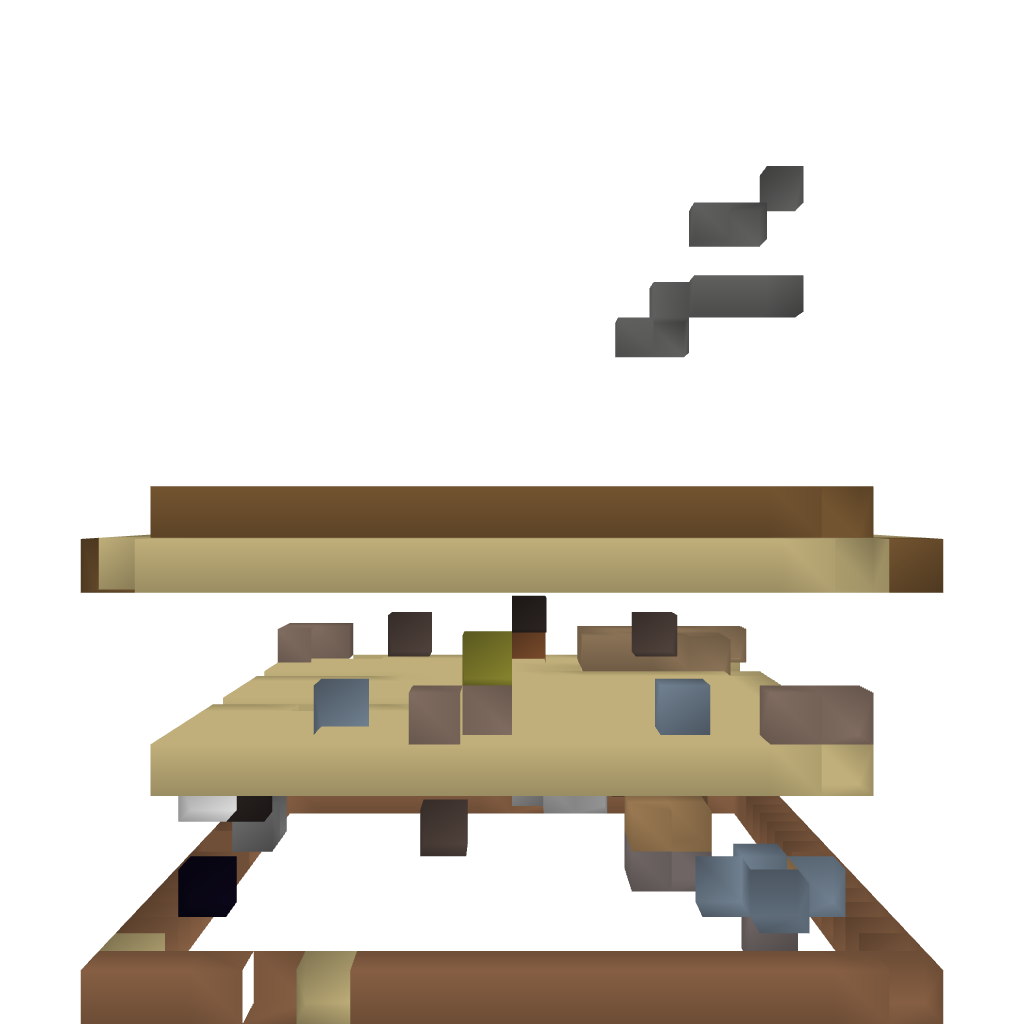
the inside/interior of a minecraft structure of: Modern house